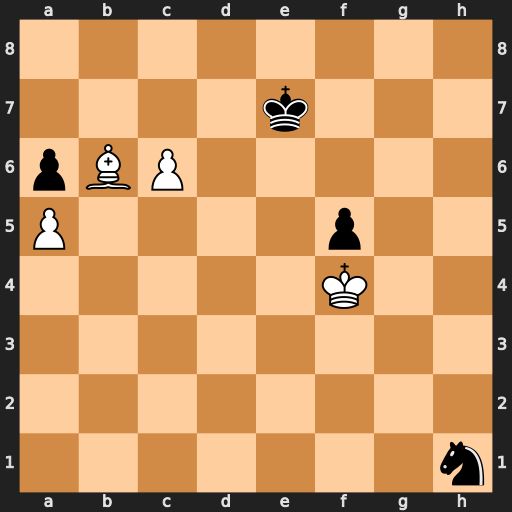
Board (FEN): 8/4k3/pBP5/P4p2/5K2/8/8/7n
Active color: w
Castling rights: -
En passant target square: -
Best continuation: Kf3 f4 Kxf4